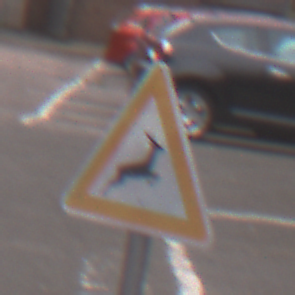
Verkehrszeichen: WildwechselLinks
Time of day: MorningAfternoon
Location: Outdoor (Urban)
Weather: Overcast
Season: NotSpecified
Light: Natural